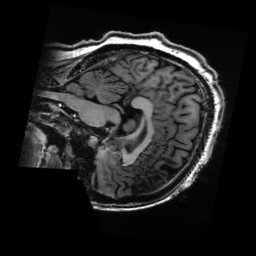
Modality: T1w
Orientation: sagittal
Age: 25
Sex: female
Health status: healthy
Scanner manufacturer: ge
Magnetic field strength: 3 T
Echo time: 0.0052 s